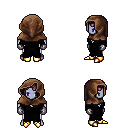
a pixel art fantasy rpg character, male body template, dark elf, purple skin, gray robe, white pants, pink pageboy hairstyle, cloth hood, metal gloves, gold boots, four views (front, back, left, right), 2x2 character sprite sheet, small pixel art, hard edges, no anti-aliasing